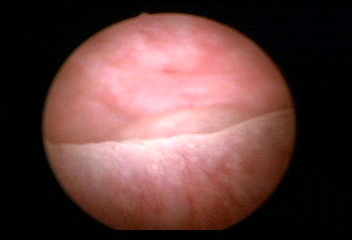
Modality: WLC
Class: Normal mucosa
Bladder cancer association: No